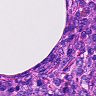
Metastatic tissue present: no